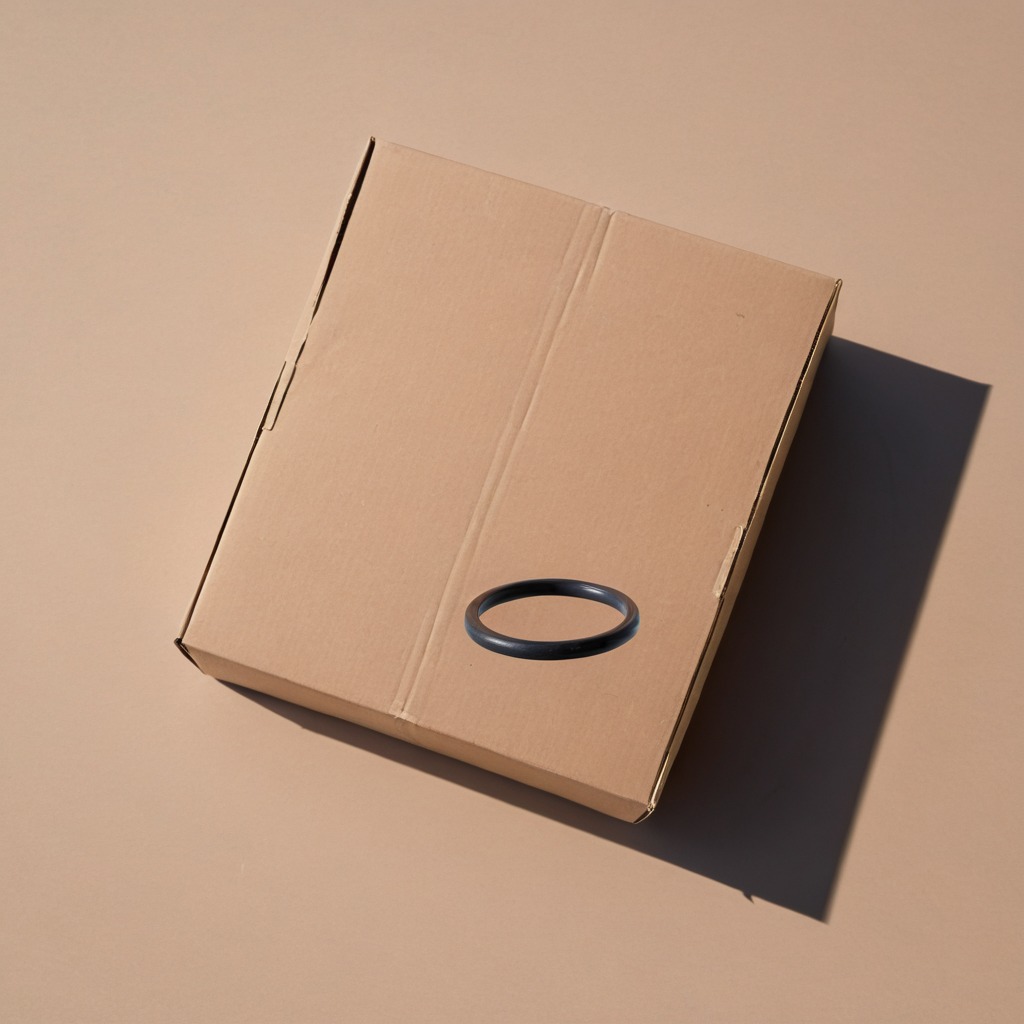
A rubber O-ring is lying on the cardboard box surface.